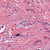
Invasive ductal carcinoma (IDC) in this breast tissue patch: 1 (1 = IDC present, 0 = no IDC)